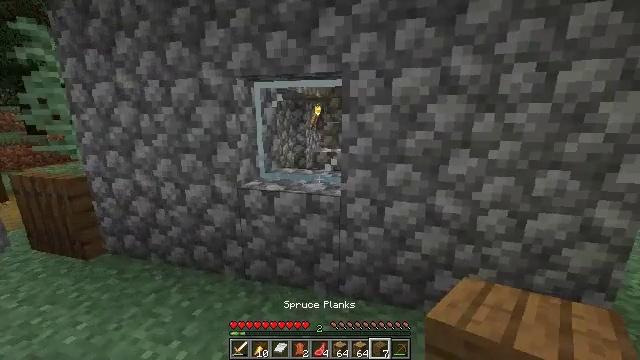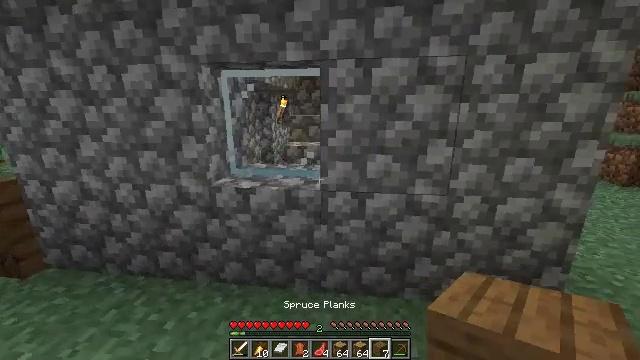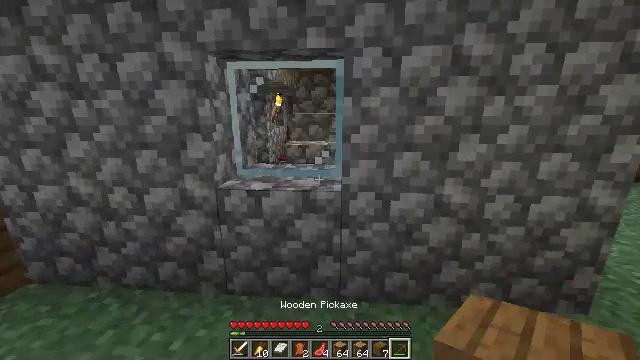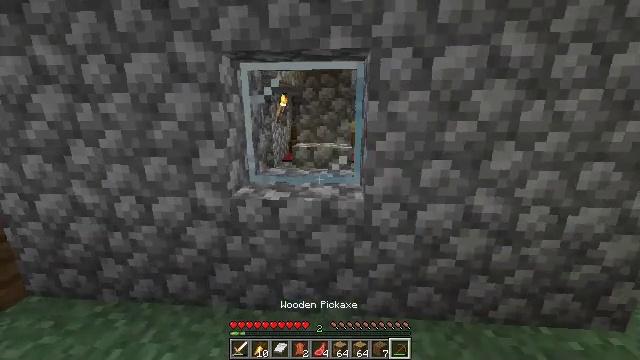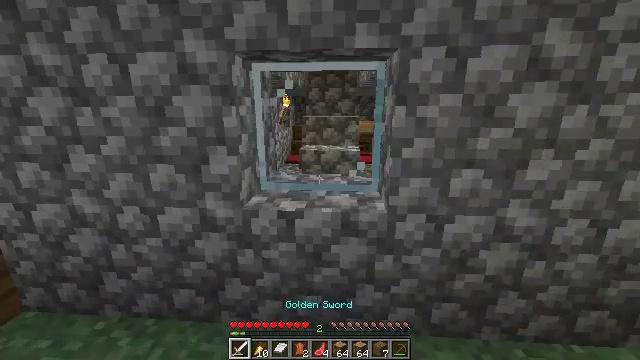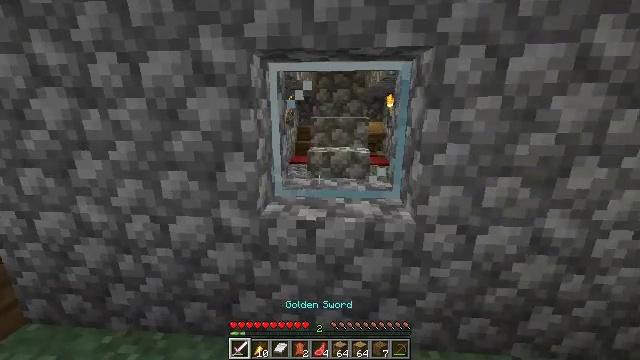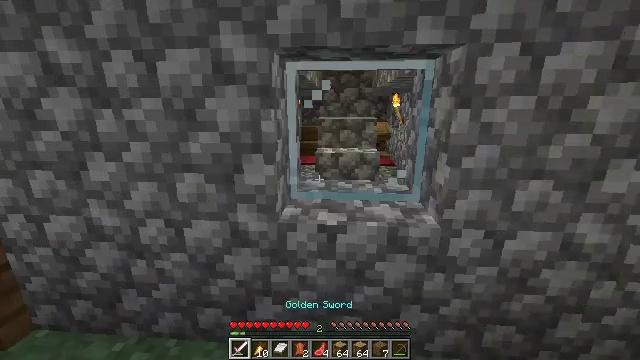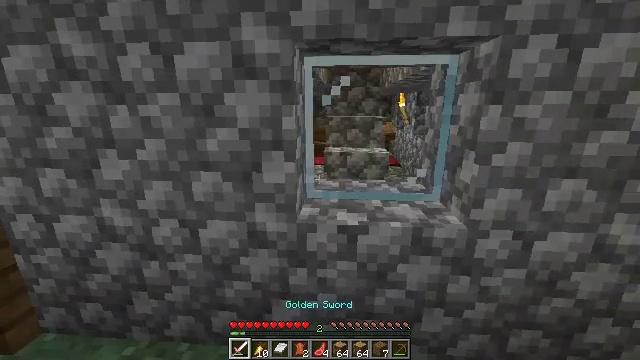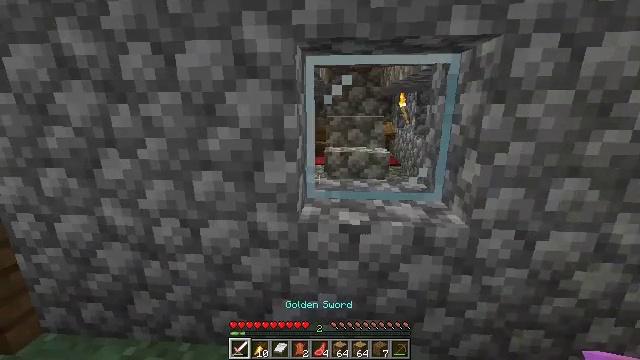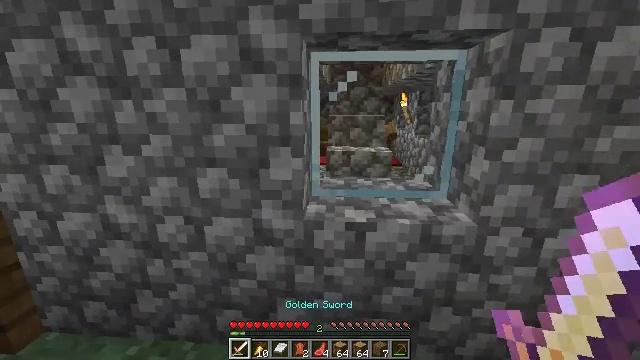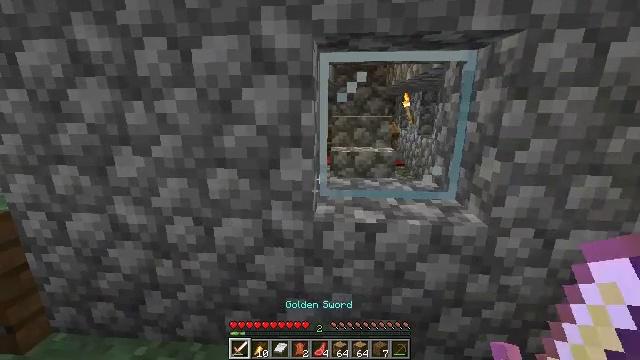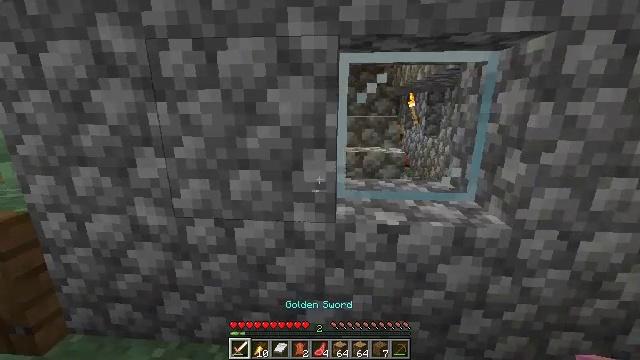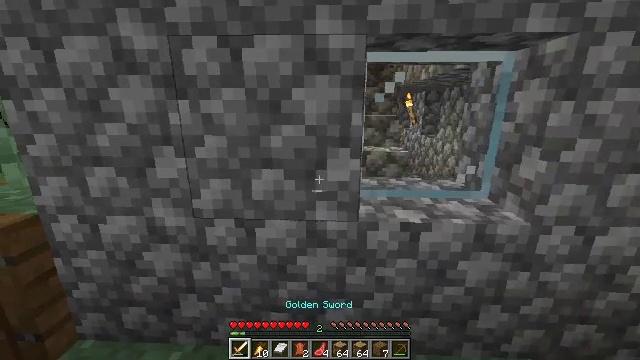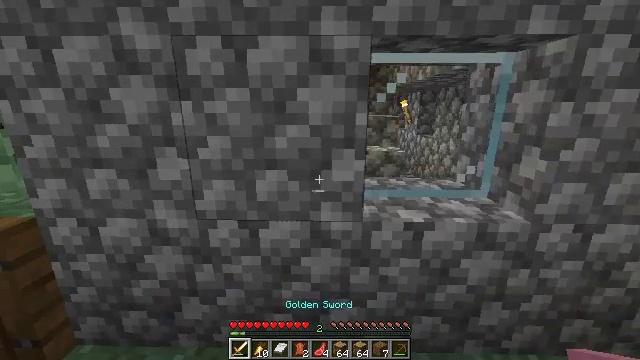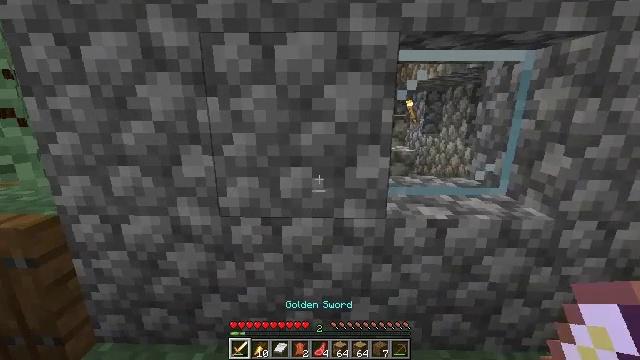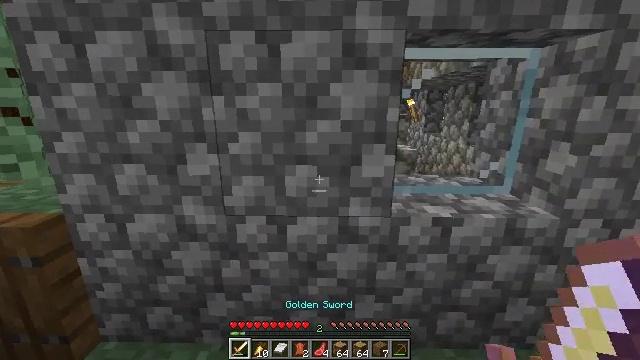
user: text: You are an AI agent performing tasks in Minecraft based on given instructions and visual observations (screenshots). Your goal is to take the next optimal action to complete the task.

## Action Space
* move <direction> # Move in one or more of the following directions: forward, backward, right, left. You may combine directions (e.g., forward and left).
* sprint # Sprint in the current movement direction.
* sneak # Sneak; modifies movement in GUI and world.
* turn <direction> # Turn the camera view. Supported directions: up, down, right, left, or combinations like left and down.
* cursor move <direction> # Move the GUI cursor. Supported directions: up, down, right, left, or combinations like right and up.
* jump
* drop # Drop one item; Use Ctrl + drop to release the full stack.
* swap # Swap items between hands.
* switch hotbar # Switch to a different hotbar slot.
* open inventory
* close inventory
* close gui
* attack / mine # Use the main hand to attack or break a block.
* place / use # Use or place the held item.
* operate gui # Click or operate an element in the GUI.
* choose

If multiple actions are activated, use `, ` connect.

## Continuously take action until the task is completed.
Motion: motion action
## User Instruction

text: Break the cobblestone to create a path.
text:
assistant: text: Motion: move forward and move left, turn right and down
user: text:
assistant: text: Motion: move forward and move left, turn right
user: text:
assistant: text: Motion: move forward and move left
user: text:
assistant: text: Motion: move forward and move left
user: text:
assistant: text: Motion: move left
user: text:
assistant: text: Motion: no_op
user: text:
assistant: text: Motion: no_op
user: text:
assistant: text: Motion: no_op
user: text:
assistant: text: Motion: no_op
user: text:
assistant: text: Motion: move left
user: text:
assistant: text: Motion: move left
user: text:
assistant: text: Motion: move left, turn right
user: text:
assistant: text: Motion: turn right
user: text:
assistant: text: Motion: no_op
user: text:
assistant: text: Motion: no_op
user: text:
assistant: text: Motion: no_op
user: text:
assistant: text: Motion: no_op
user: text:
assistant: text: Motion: attack / mine
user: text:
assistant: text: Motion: attack / mine
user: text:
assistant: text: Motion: attack / mine
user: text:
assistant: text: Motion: attack / mine
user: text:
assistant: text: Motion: attack / mine
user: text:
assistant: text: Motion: attack / mine
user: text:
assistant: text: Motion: attack / mine
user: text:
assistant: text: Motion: attack / mine
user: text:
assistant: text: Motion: attack / mine
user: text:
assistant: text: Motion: attack / mine
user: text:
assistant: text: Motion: no_op
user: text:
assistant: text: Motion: no_op
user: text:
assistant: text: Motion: no_op